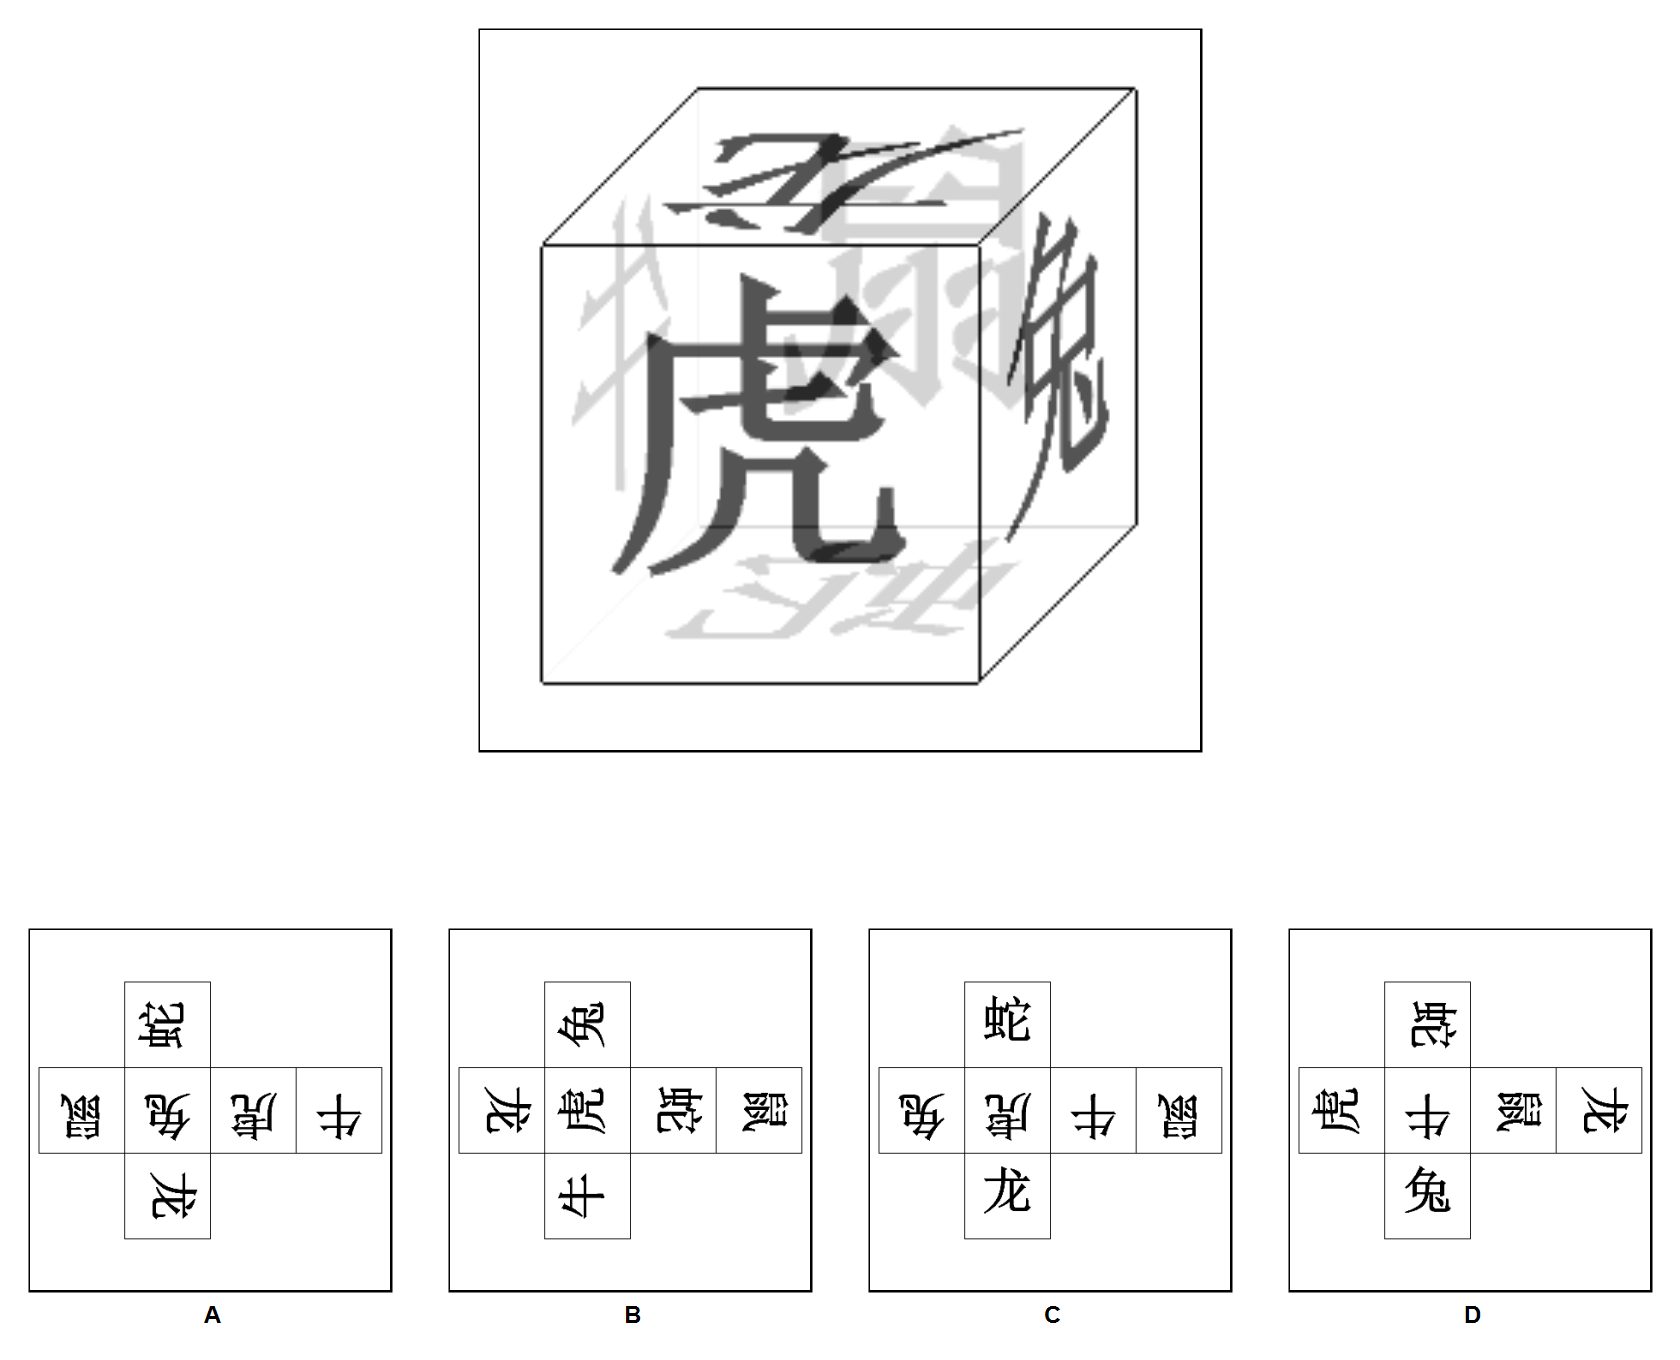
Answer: D